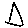
Label: triangle